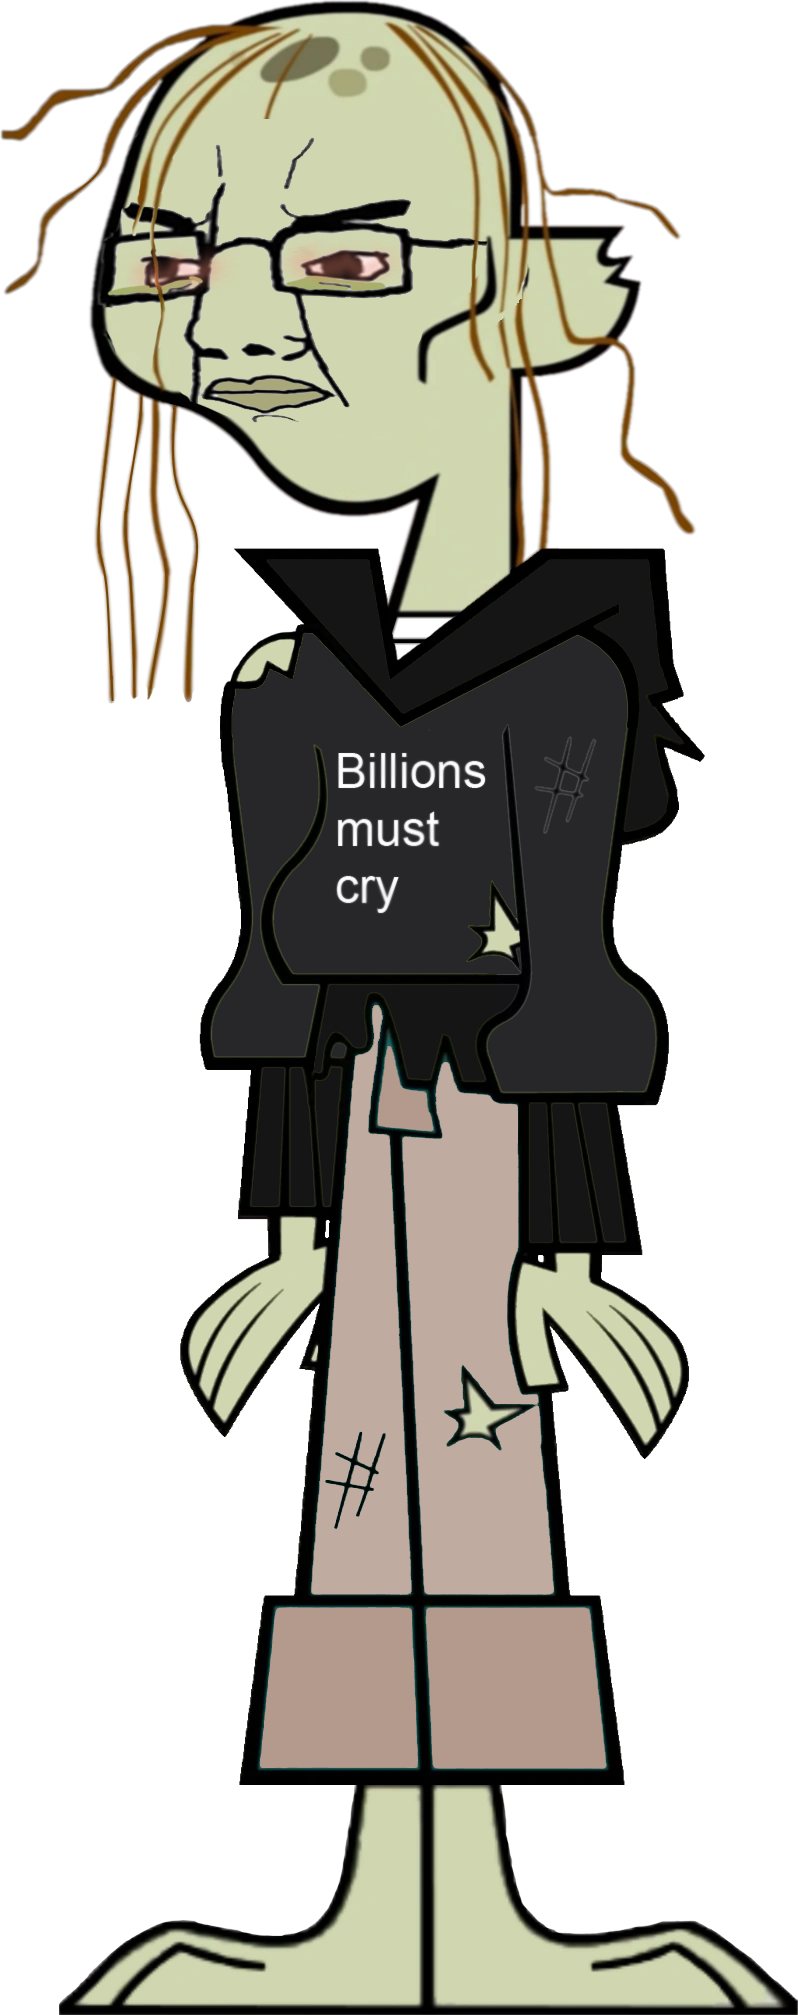
Label: 5_Poljak